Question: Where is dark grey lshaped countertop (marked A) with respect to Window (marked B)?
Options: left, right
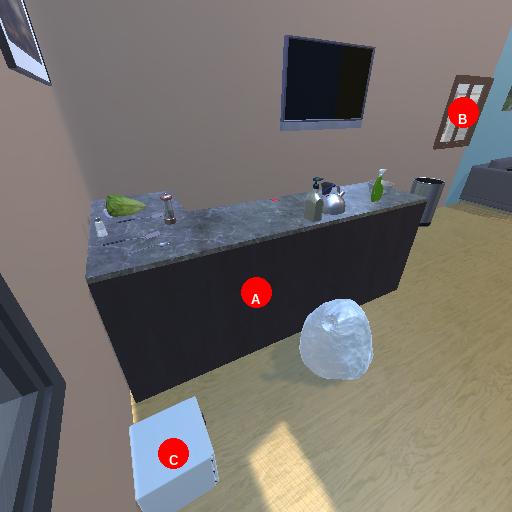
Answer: left